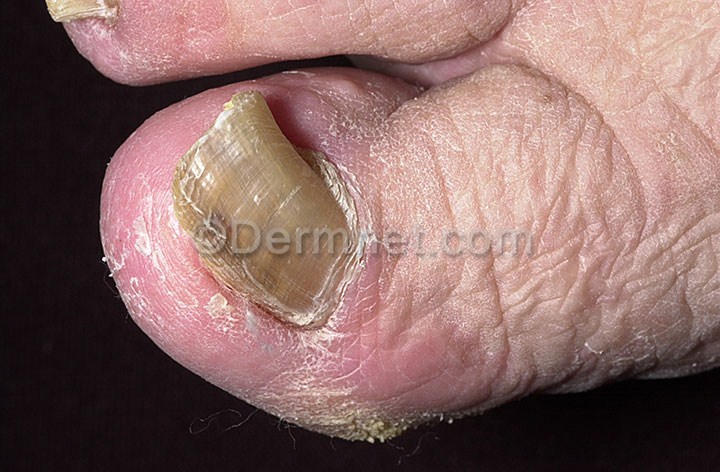
Disease: Nail Fungus and other Nail Disease